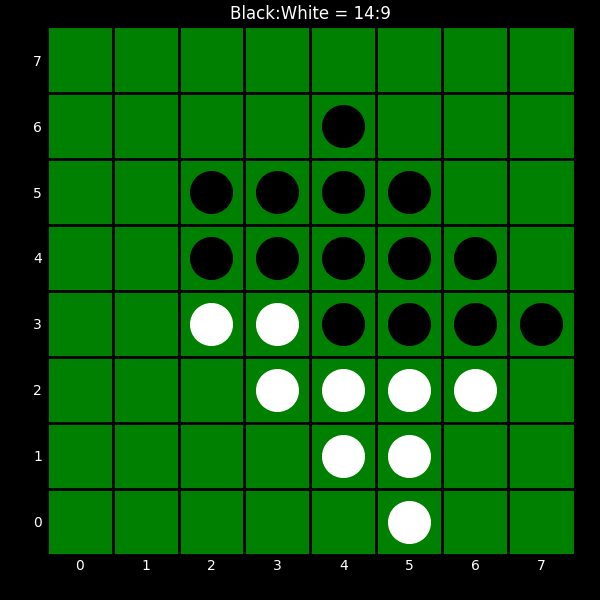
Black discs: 14
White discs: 9